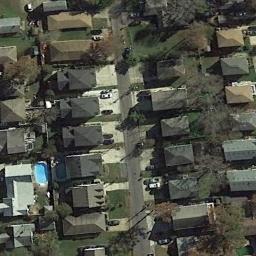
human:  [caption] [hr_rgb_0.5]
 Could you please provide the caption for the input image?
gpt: There are many roads and neatly arranged houses and trees in densely populated areas .

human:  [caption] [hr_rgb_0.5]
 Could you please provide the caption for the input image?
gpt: The houses are separated by paths .

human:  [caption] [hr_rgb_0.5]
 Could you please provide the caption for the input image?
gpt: The dense residential is on the grass next to the road and trees .

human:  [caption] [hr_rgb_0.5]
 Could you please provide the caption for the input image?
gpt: A dense residential area has lots of houses of the same style and one of houses has a pool .

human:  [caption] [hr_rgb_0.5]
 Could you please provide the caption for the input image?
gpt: There are many black buildings and brown buildings on dense residential area .